Field crop: maize
Growth stage: 2
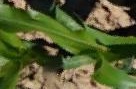
Species: maize